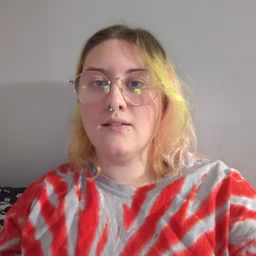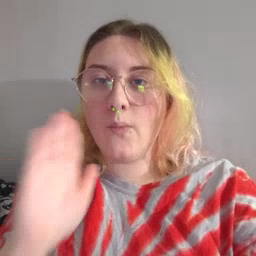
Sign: will